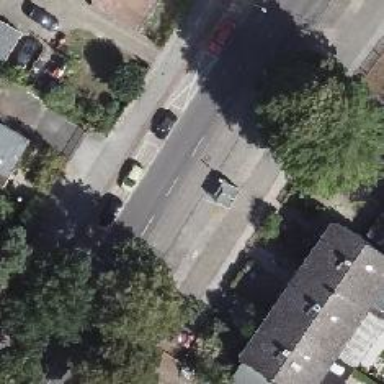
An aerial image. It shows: Public transport stop position.